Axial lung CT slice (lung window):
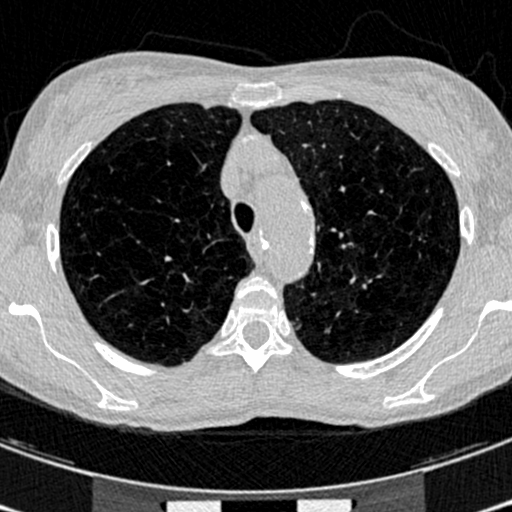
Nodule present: no